Interaction volume radius: 10 \u00c5
Interaction volume height: 40 \u00c5
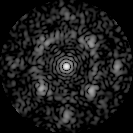
Disorder parameter: 0.554